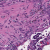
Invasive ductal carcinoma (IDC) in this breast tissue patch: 1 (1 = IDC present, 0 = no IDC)